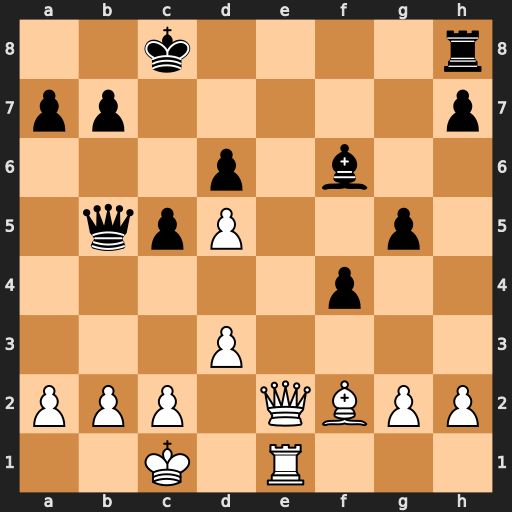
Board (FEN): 2k4r/pp5p/3p1b2/1qpP2p1/5p2/3P4/PPP1QBPP/2K1R3
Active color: w
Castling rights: -
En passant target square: -
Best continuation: Qe6+ Qd7 Qxf6